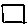
Label: square